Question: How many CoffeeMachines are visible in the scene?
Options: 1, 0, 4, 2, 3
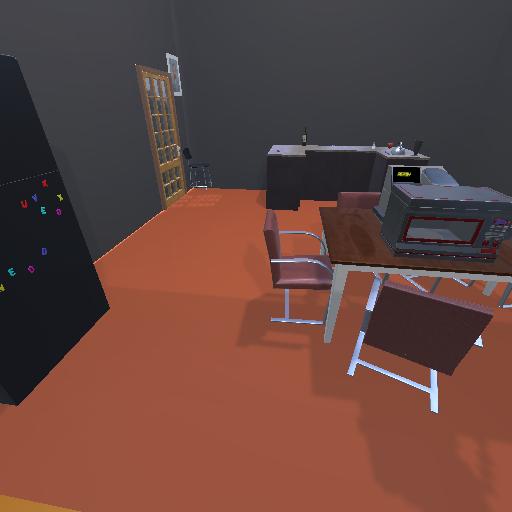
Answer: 1